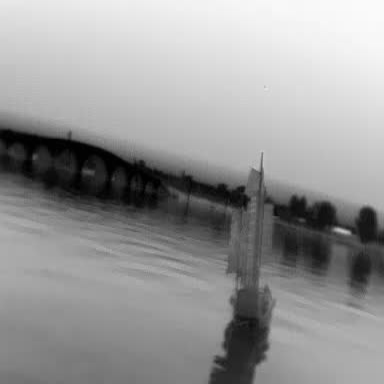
There is a sailboat in the infrared image.